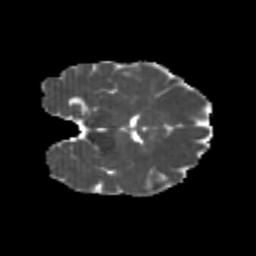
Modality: MD
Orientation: coronal
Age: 22
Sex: female
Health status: healthy
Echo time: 0.074 s